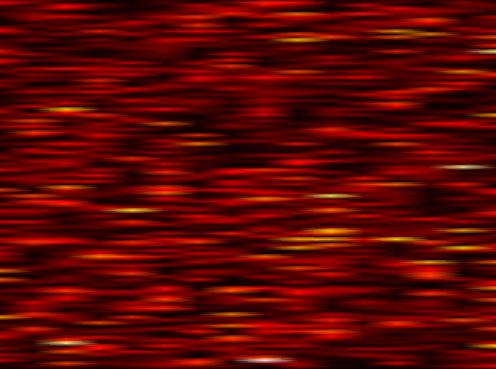
Label: UFMC